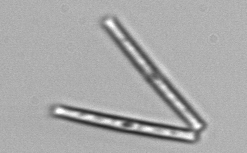
Label: Thalassionema